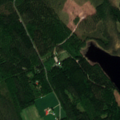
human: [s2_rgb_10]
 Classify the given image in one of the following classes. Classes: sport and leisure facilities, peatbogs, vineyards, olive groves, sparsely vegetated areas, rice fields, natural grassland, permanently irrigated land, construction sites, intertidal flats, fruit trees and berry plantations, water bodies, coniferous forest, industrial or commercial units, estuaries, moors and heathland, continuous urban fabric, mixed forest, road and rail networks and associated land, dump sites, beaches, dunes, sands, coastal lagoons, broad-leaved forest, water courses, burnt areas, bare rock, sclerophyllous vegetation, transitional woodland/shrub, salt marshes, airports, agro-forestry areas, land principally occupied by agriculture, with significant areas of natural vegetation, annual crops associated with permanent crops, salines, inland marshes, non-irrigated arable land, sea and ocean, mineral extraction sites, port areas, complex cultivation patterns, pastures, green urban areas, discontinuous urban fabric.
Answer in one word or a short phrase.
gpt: broad-leaved forest, coniferous forest, mixed forest, water bodies